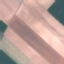
Land use / land cover: AnnualCrop